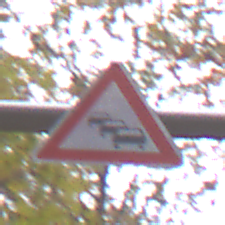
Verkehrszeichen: Stau
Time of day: MorningAfternoon
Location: Outdoor (Nature)
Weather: Overcast
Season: Autumn
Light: Natural